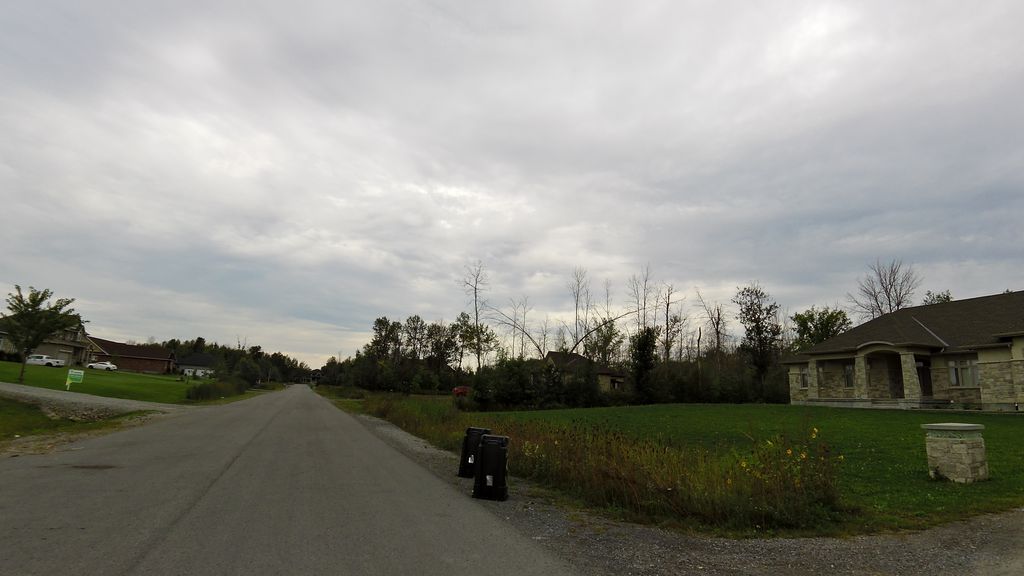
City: ottawa-gatineau